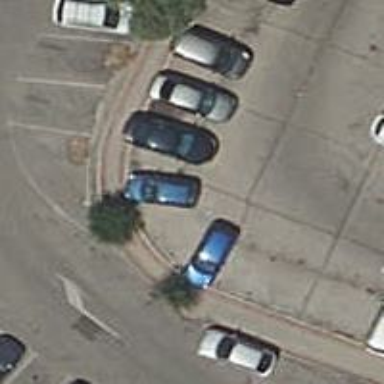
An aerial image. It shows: Road serving as parking aisle.